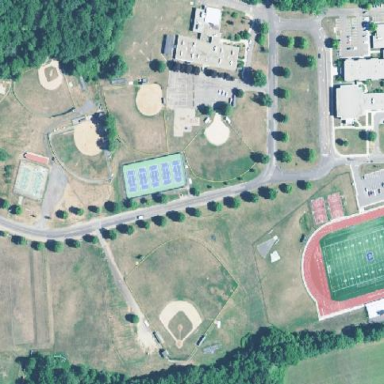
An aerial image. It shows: School.